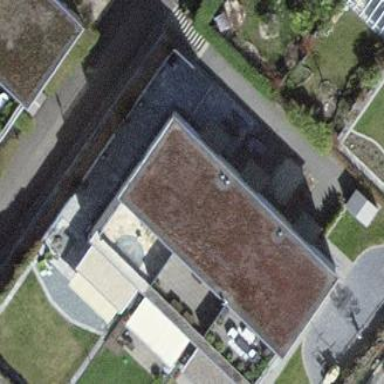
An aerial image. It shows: Building with flat roof.